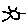
Label: sun